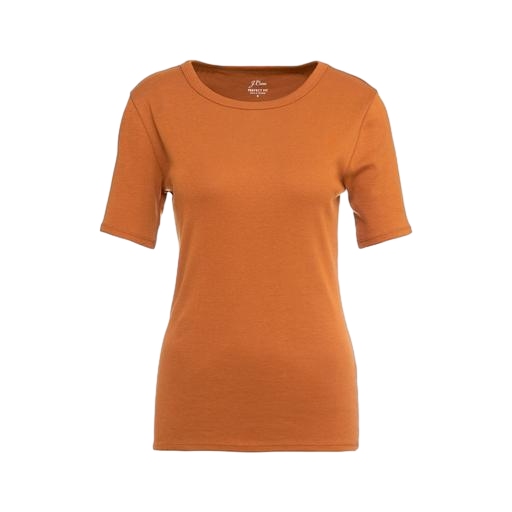
slim fit t-shirt, orange longline crew neck top, shortsleeved t-shirt, white background